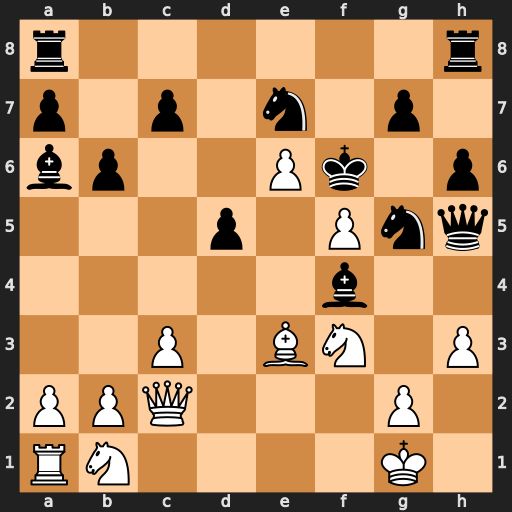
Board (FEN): r6r/p1p1n1p1/bp2Pk1p/3p1Pnq/5b2/2P1BN1P/PPQ3P1/RN4K1
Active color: w
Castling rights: -
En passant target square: -
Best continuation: Bd4+ Be5 Bxe5#